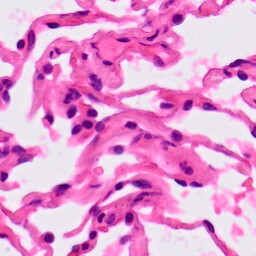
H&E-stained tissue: Lung